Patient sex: M
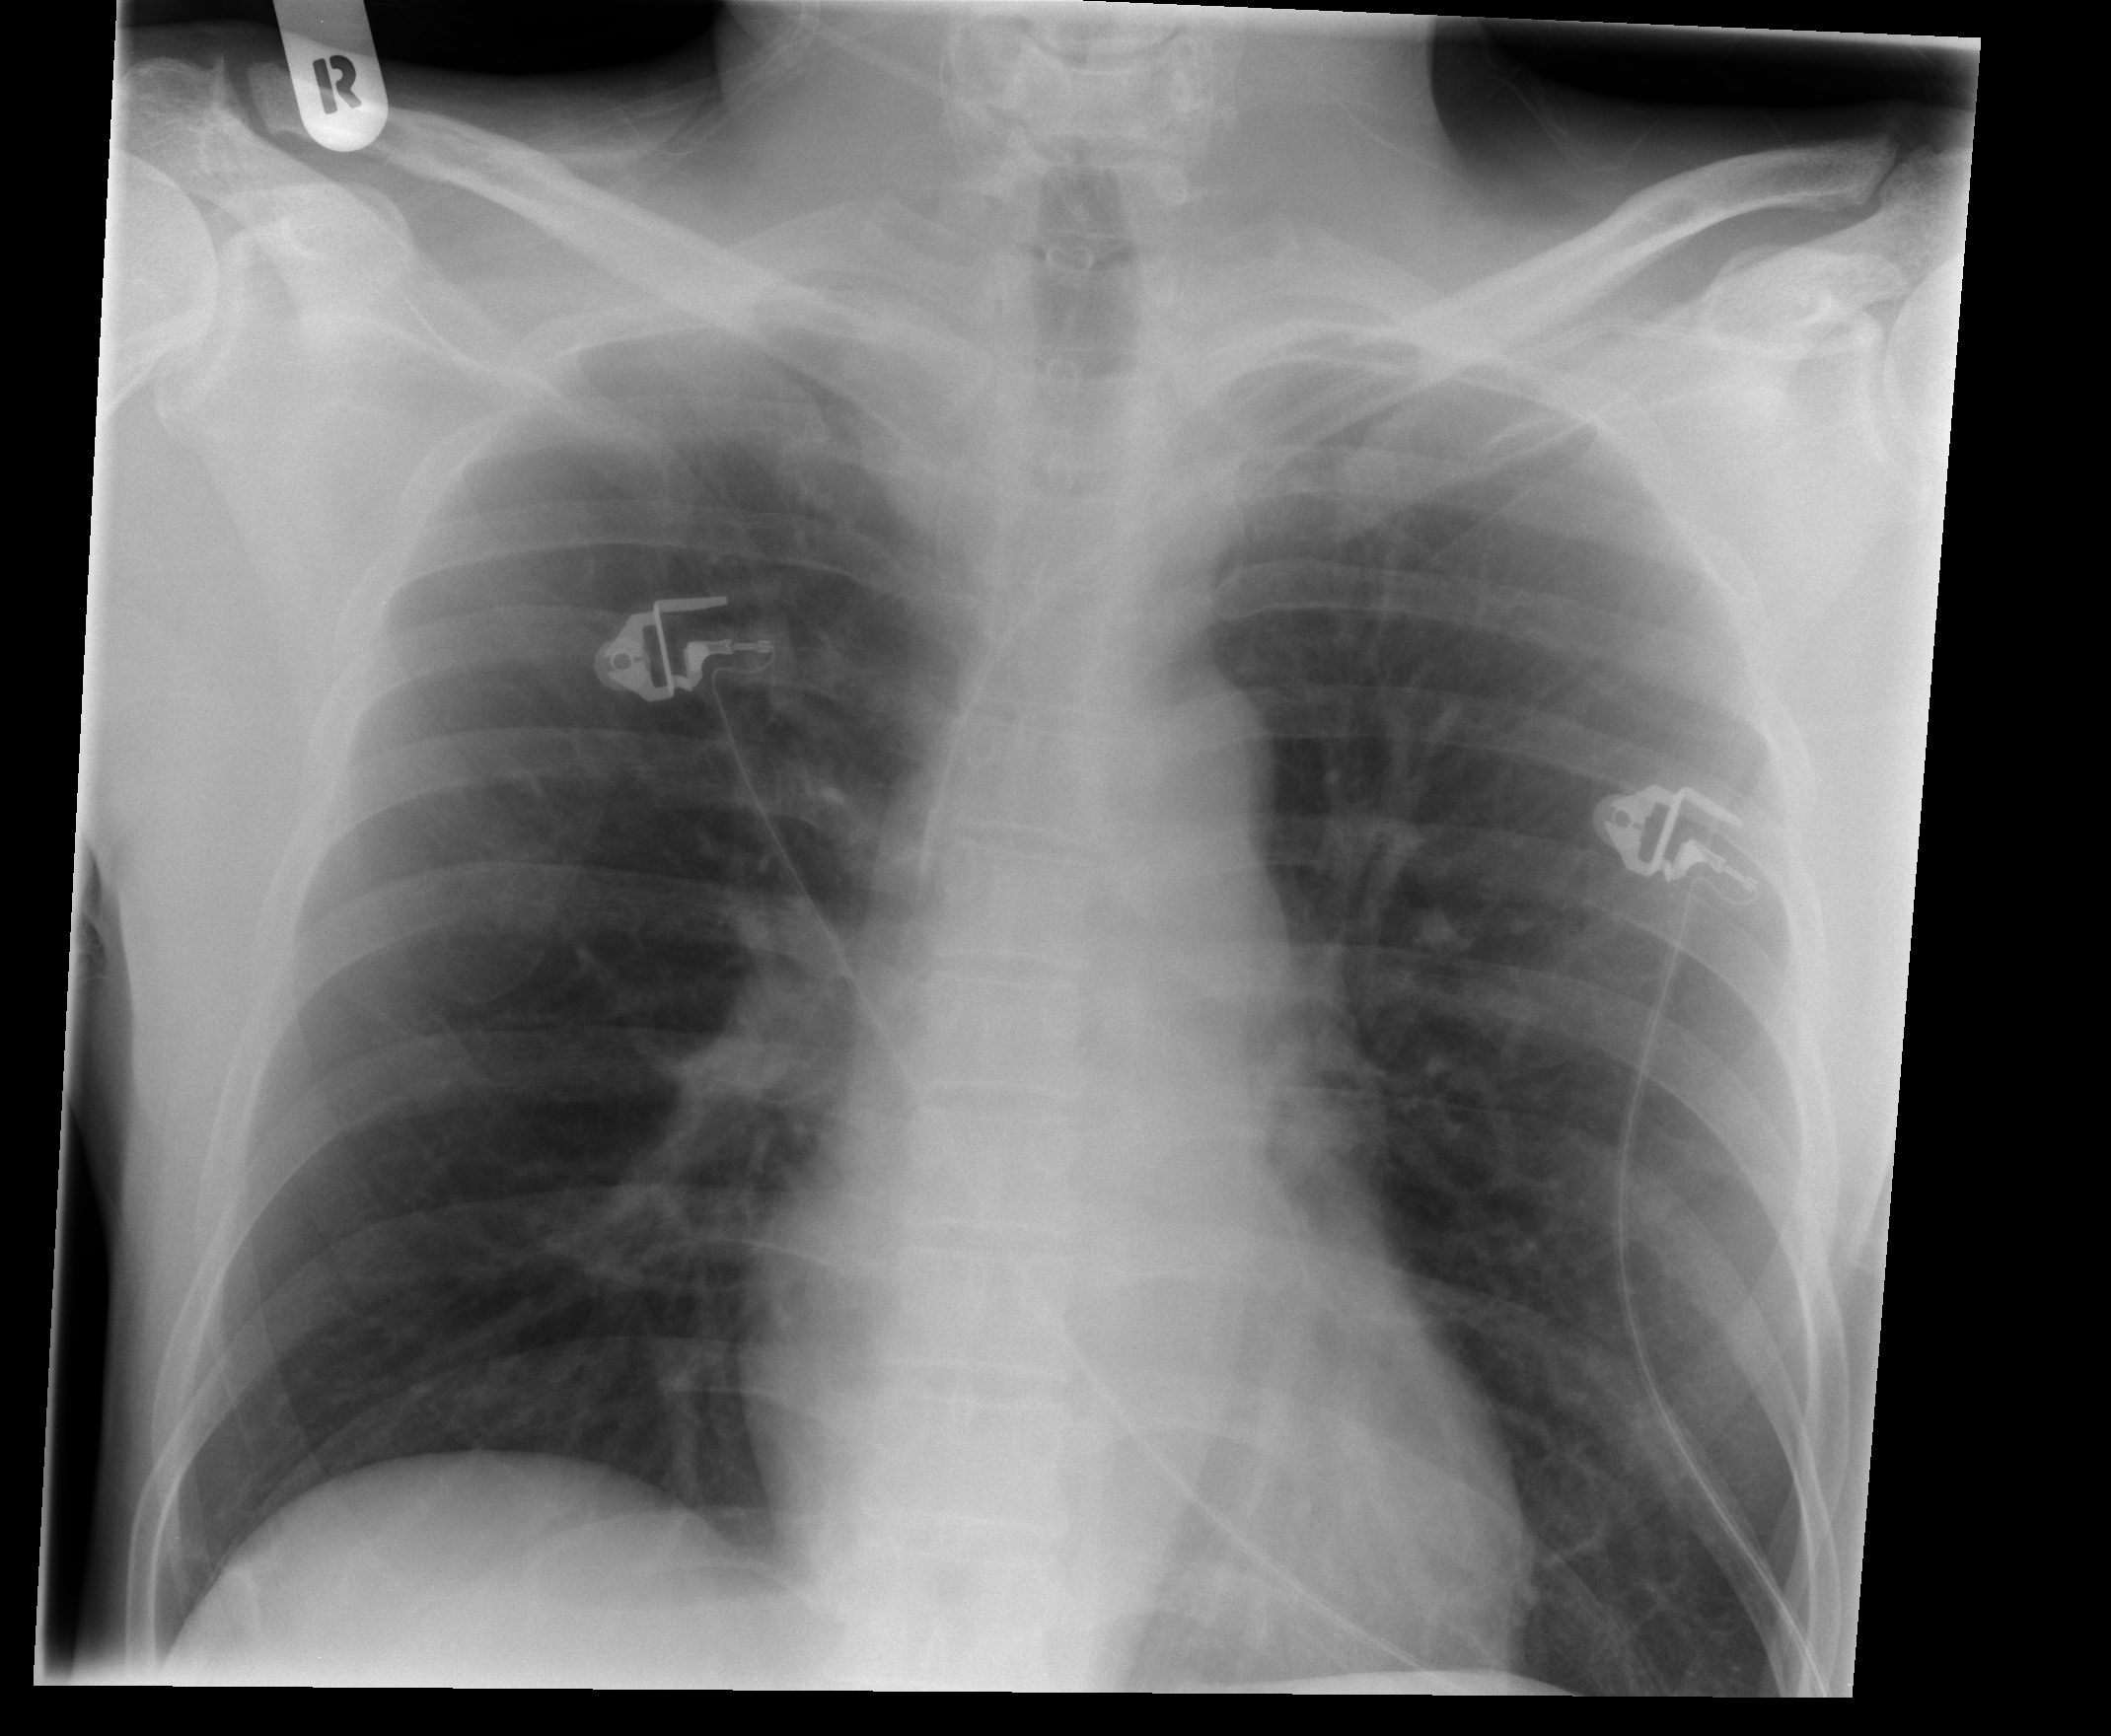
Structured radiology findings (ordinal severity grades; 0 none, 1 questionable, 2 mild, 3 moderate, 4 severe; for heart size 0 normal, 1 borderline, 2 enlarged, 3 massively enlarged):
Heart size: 0
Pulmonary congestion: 1
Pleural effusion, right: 0
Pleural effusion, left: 0
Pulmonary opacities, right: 0
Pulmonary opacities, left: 0
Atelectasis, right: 0
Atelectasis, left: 0